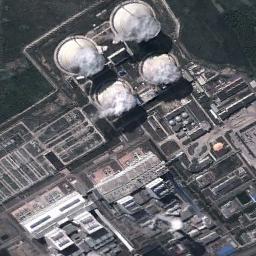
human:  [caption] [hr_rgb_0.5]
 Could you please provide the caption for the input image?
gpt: In the upper left corner of the picture, there is a smoking thermal power station .

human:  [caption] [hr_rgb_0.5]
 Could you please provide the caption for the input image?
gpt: There are many buildings of different shapes next to the thermal power station .

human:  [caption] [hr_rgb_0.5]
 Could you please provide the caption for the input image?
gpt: The thermal power station is on the grass next to some buildings with white mist above .

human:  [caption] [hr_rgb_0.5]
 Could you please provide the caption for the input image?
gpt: In the thermal power station there are neatly planned factories and good greening  Four cooling towers are emitting steam, and one chimney is emitting smoke .

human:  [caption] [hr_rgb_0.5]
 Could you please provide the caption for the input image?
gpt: There are many buildings and four chimneys on the thermal power station .